Field crop: maize
Growth stage: 2
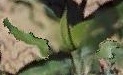
Species: maize